Question: I have this irritating issue with widgets that it trims the content of my view in the landscape mode. I have put the content size statically but it doesn't work. Does Apple restrict the widget to have a specific height in landscape?
Apple's interface guidelines says it's not recommended but is it doable?
Edit:

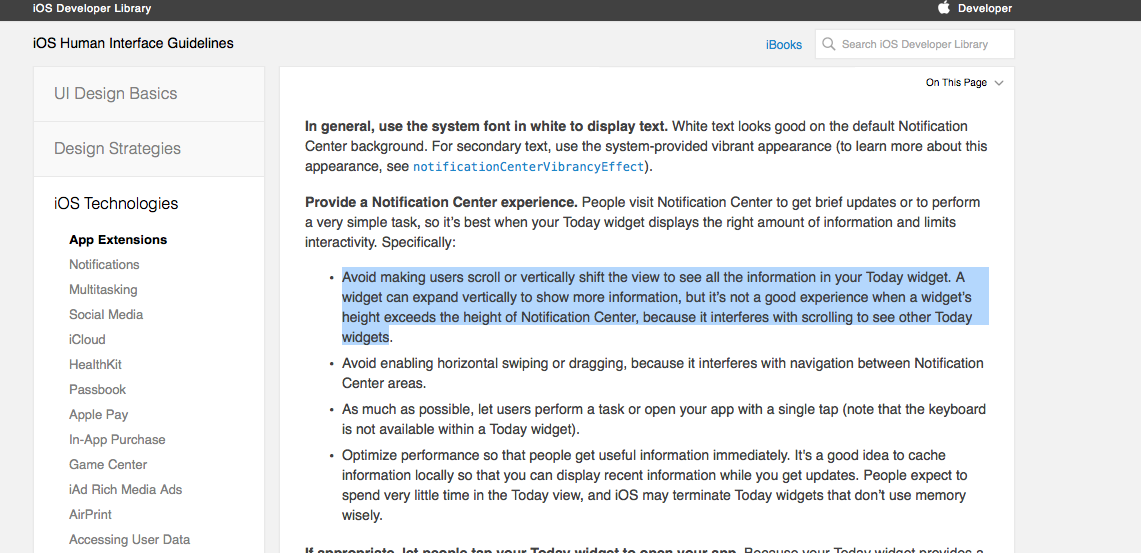
Answer: There is a height limit for today widgets on iOS. The max height is (screen size) - (notification center UI height). Whatever's left after the notification center draws its UI is left for widgets. That's going to be different in landscape than in portrait.
Unfortunately this limit is not documented, nor is there any way to look it up at run time. If you request a larger size, you'll get something less than you requested, but there's no way to ask what the limit is. [And if anyone from Apple reads this, please see rdar://<PHONE>, ]
In some cases the notification center seems to impose a lower height limit. This looks like a bug to me but there's no way around it for now.